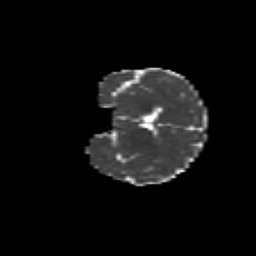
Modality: MD
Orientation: coronal
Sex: female
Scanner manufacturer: siemens
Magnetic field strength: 3 T
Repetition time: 5 s
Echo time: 0.071 s